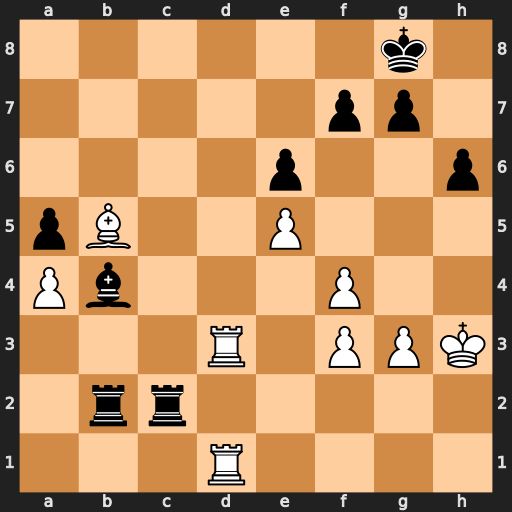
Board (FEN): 6k1/5pp1/4p2p/pB2P3/Pb3P2/3R1PPK/1rr5/3R4
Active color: w
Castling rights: -
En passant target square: -
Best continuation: Rd8+ Kh7 Bd3+ g6 Bxc2